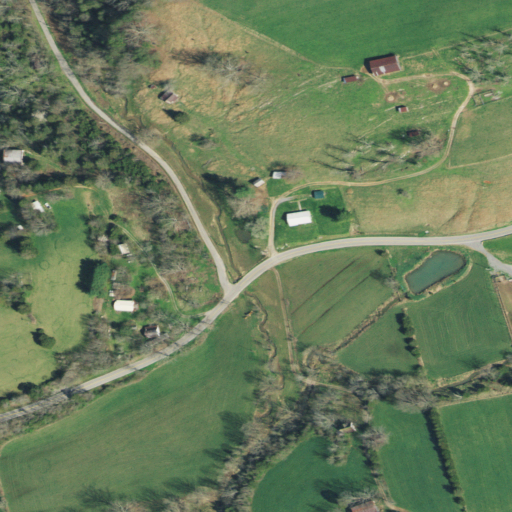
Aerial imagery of valley in Tennessee named Turner Hollow containing pasture, open development, grassland, mixed forest, low intensity development, medium intensity development, and deciduous forest